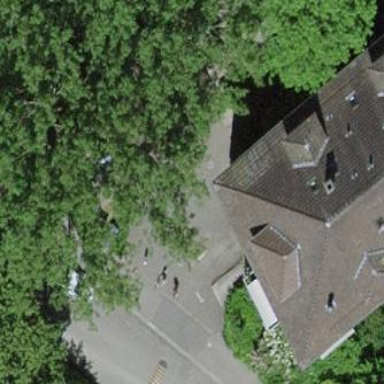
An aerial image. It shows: Group of garages.